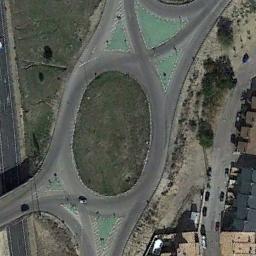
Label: roundabout